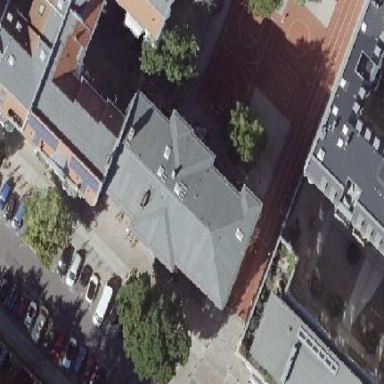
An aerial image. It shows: School building with red gambrel roof made of roof tiles. The building itself has grey color.